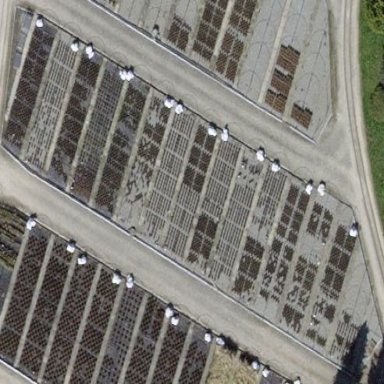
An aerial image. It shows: Plant nursery.